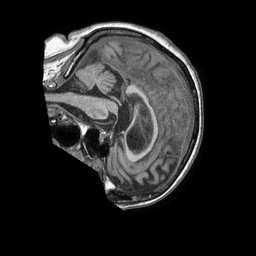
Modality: T1w
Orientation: sagittal
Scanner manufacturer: philips
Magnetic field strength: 1.5 T
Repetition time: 0.007856 s
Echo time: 0.003646 s